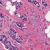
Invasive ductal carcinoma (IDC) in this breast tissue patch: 1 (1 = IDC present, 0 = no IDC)